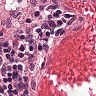
Metastatic tissue present: no